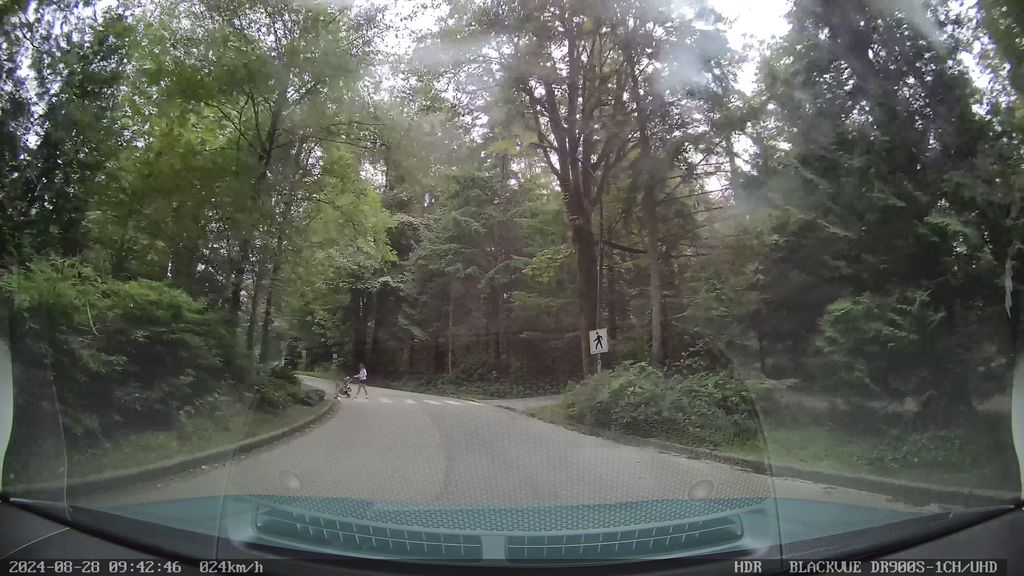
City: vancouver